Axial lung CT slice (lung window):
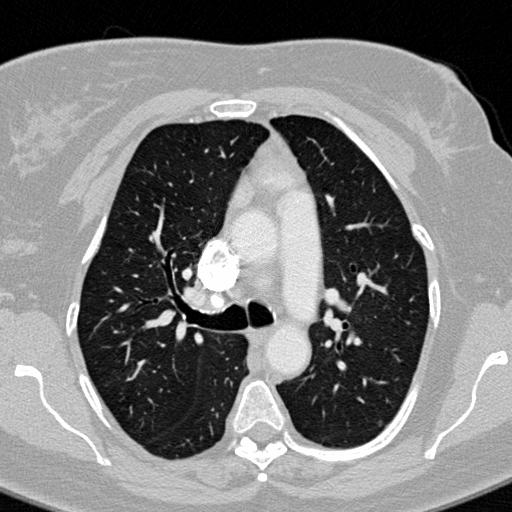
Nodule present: no